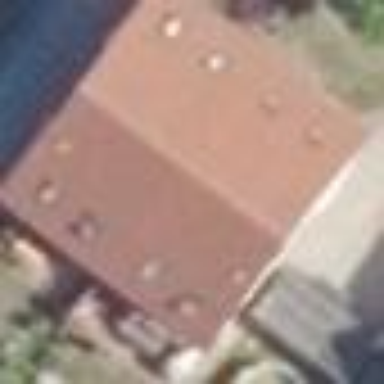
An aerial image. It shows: Simple house.